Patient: sex F, age 54
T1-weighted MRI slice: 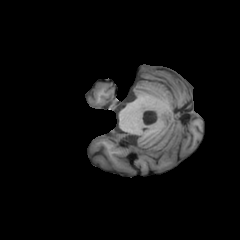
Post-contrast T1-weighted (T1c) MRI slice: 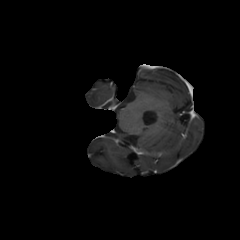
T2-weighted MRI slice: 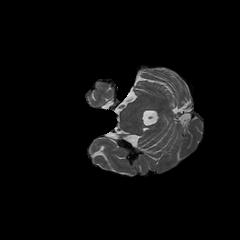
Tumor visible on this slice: no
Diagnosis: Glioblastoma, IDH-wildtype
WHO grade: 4